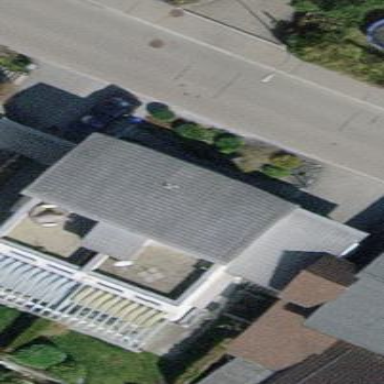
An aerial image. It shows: Terrace building.